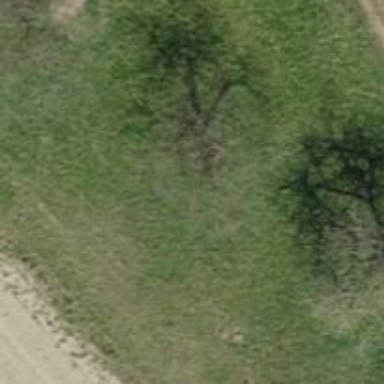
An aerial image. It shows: Deciduous broadleaved tree.